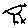
Label: bird